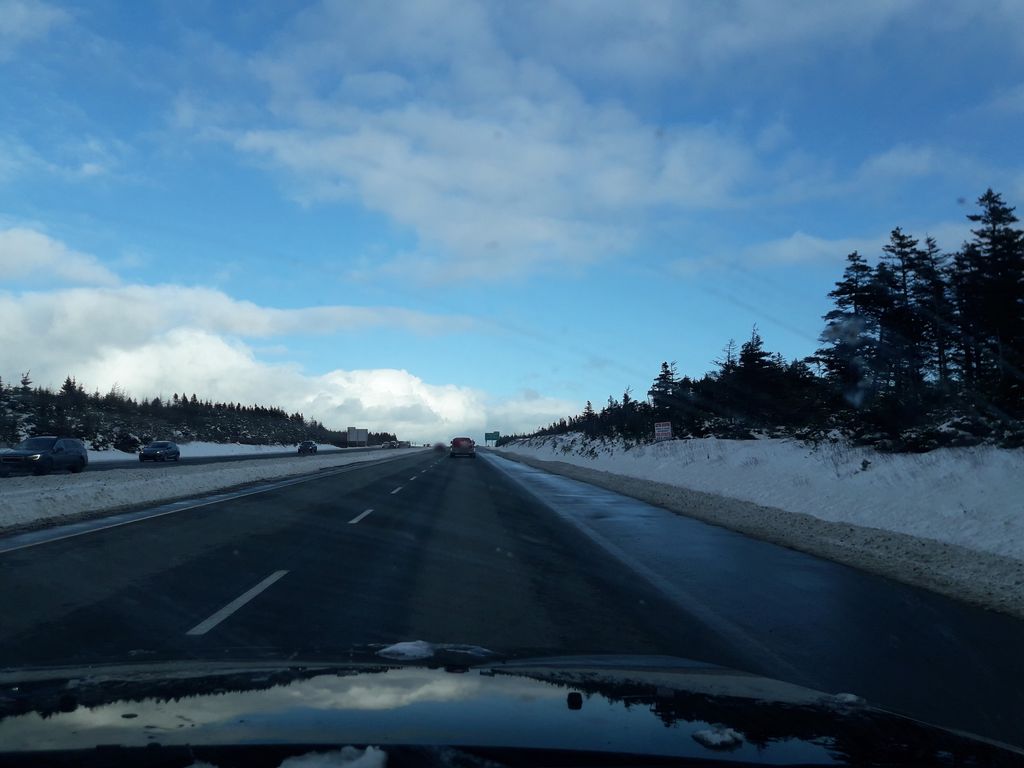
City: st_johns